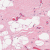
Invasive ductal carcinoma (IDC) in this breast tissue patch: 0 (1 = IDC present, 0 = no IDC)